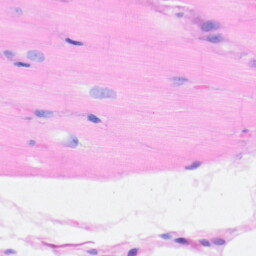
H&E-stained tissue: Heart